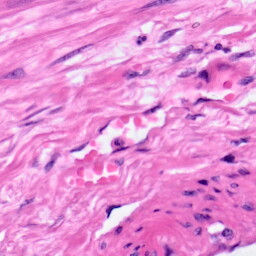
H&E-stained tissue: Pancreatic